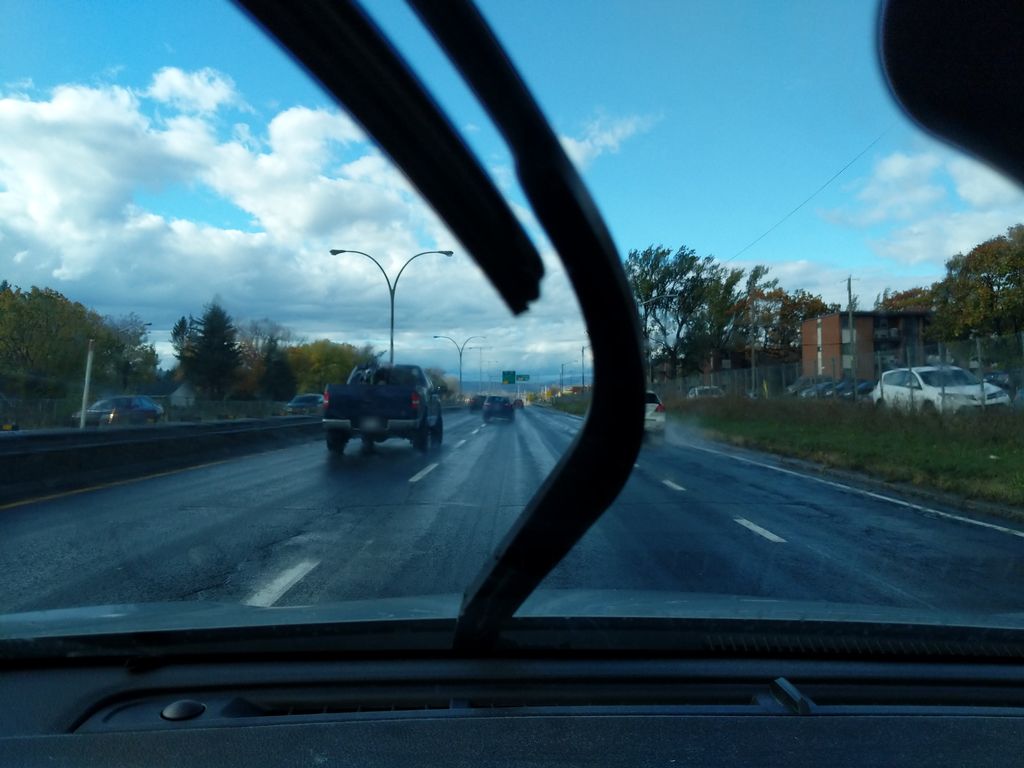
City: quebec_city